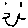
Label: smiley face